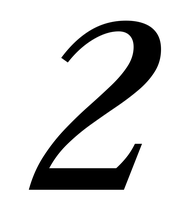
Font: LibreCaslonText-Italic_Medium_Italic